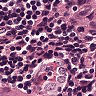
Metastatic tissue present: yes